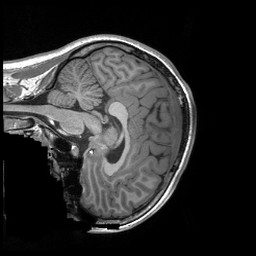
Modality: T1w
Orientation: sagittal
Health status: ill
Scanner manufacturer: siemens
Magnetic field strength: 3 T
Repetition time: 2.3 s
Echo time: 0.00243 s